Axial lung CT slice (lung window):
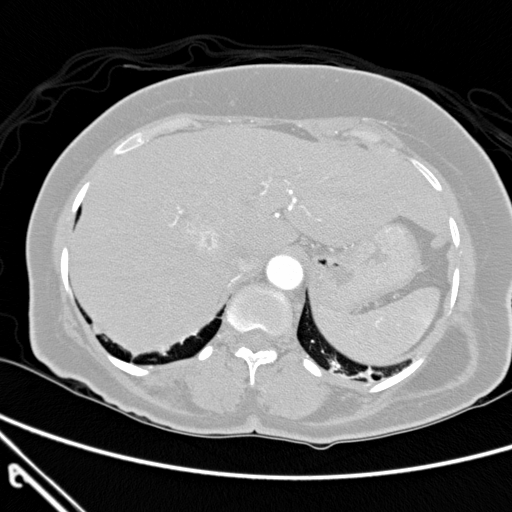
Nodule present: no